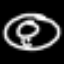
Label: donut